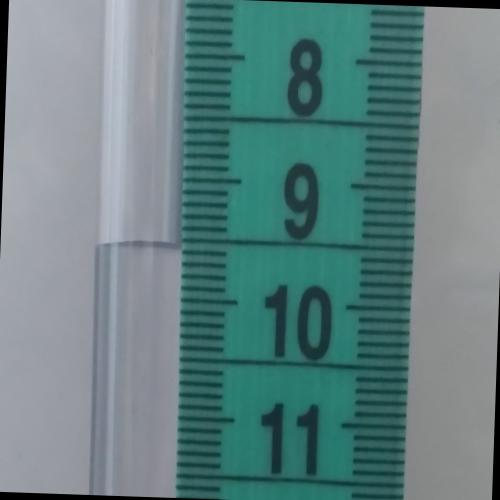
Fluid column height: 9.6 cm